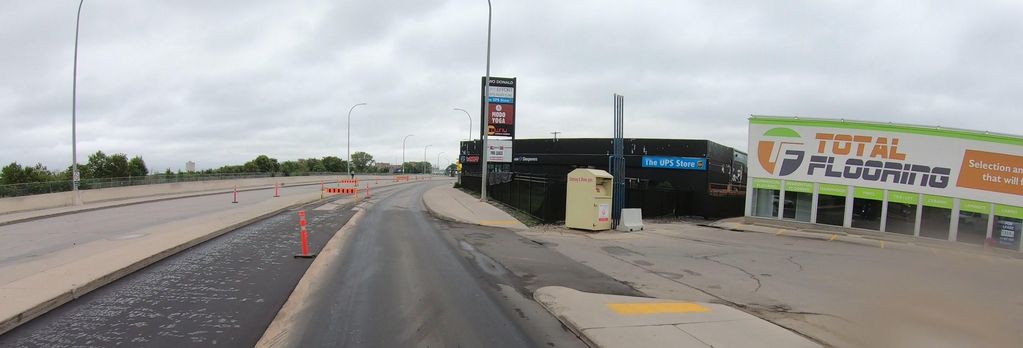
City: winnipeg